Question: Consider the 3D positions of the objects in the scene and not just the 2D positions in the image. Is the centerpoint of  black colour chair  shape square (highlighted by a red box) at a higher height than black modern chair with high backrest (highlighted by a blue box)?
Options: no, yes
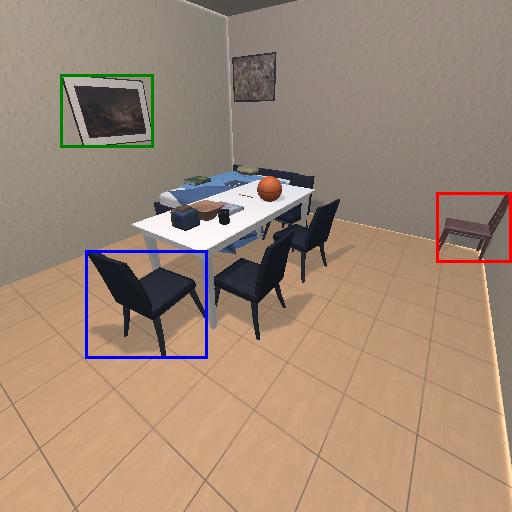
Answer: no